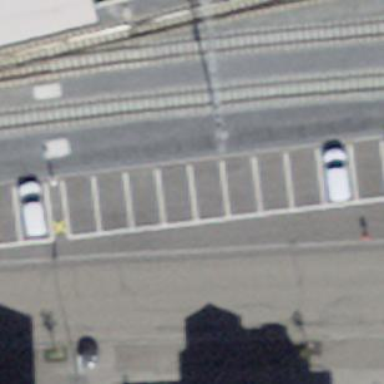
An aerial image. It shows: Street side parking area.